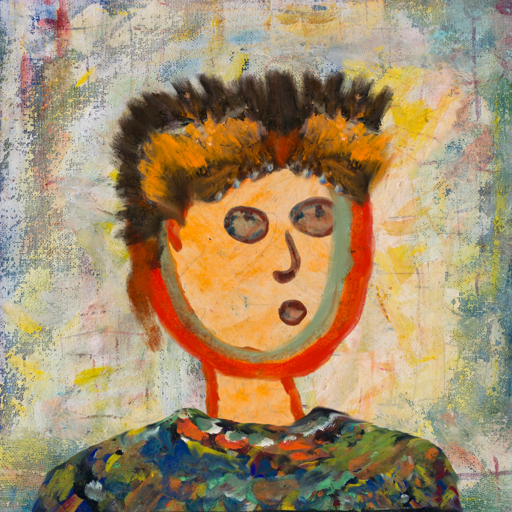
Background: Irani, Head And Neck Side: Experience, Face Side: Orphan, Bust: An_Impression, Hair Side: Sisters, Head Accessory: Gypsy_Queen, Second Necklace: Blank, Necklace: Blank, Baby: Blank